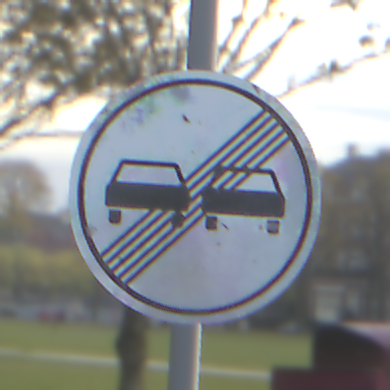
Verkehrszeichen: EndeUeberholverbot
Umgebung: Outdoor, Suburban
Tageszeit: MorningAfternoon
Wetter: PartlyCloudy
Licht: Natural
Jahreszeit: NotSpecified
Kontrast: MediumContrast